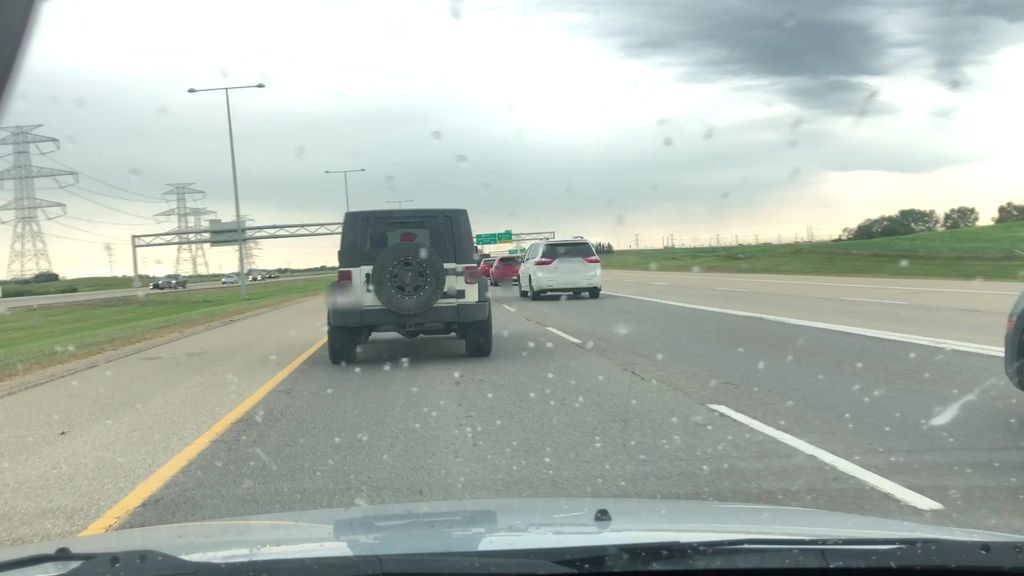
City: edmonton